Question: For the following covariance matrix
'''
ds <- read.table(header = TRUE, text ="
Intercept timec timec2 timec3
1.737039978 0.092280863 -0.041651389 2.682618e-03
0.092280863 0.627165049 -0.120993155 6.208261e-03
-0.041651389 -0.120993155 0.026098510 -1.416538e-03
0.002682618 0.006208261 -0.001416538 7.949634e-05
")
'''
I would like to create a bar graph that represents values as bars arranged in the same way as in the matrix. I try this
'''
d <- melt(d)
p<- ggplot(d, aes(x=variable, y=value, label=value))
p<- p+ geom_bar(stat="identity")
p<- p+ facet_grid(variable~.)
p<- p+ geom_text()
p
'''
But it doesn't distribute the values properly in the graph.
# Questions:
How would I create a bar graph for such matrix so that each value is represented as an individual bars and they are arranged in the same pattern as the values in the matrix?

How would
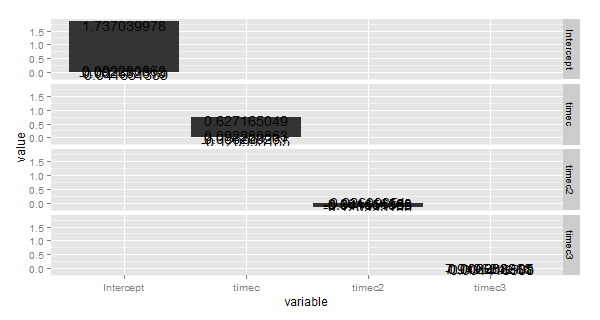
Answer: One possibility would be to create a variable ('id'), which can be used as 'id.vars' in 'melt' and as 'row variable' in 'facet_grid'. You may also have a look at the 'facet_grid' argument 'scales = "free_y"'
'''
library(reshape2)
library(ggplot2)
ds$id <- 1:nrow(ds)
d <- melt(ds, id.vars = "id")
ggplot(data = d, aes(x = variable, y = value)) +
geom_bar(stat = "identity") +
facet_grid(id ~ .)
'''